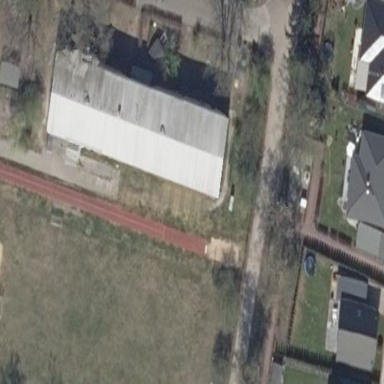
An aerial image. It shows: Athletic track located in leisure land area.